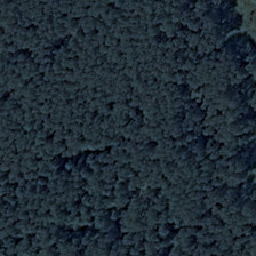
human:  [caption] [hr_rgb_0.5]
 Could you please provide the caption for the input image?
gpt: There are big trees on that land.

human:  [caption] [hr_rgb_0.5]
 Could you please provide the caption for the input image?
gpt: The land was planted with great trees.

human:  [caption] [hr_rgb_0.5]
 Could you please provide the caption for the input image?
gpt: There were large trees on the land.

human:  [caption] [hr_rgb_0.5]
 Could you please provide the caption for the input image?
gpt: Big trees growing on the ground

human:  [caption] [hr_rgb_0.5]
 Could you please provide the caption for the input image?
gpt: Earth was planted with big trees.